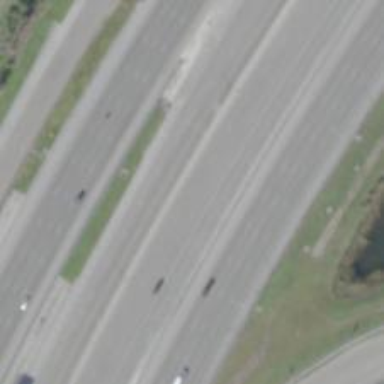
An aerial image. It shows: Asphalt motorway.